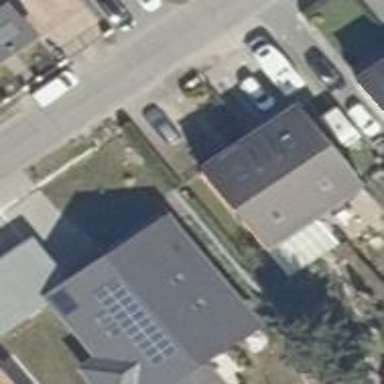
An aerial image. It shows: Semidetached house.